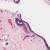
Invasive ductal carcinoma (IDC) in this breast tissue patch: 0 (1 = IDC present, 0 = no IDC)